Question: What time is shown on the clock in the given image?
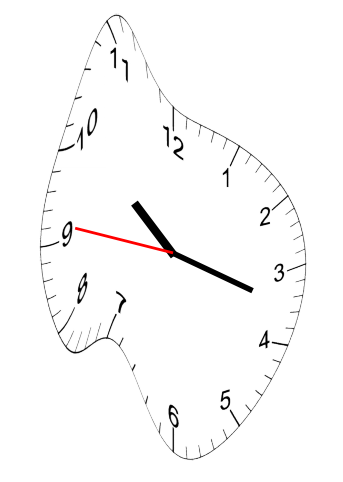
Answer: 10:17:46